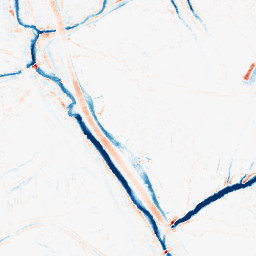
Category: morphological
Decomposition family: tophat_combined
Decomposition parameters: size: 5
Upsampling method: bicubic_16x
Upsampling parameters: scale: 16
Upsampling scale: 16